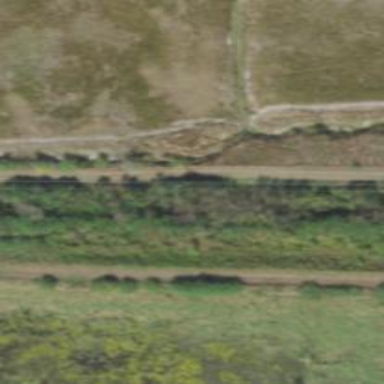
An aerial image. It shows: Abandoned railway spur.